Interaction volume radius: 5 \u00c5
Interaction volume height: 15 \u00c5
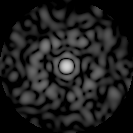
Disorder parameter: 0.8305